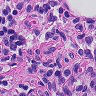
Metastatic tissue present: no